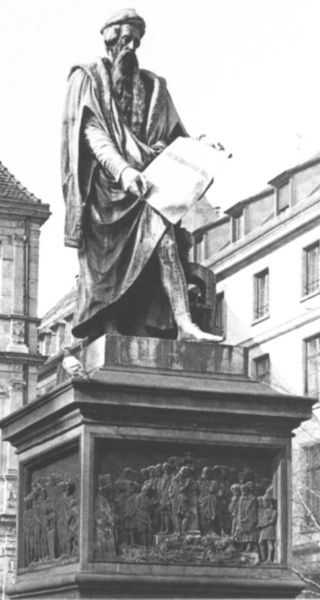
Titel: Gutenberg
Künstler: Pierre-Jean David d’Angers
Standort: Straßburg, Place Gutenberg (EU - F)
Schlagwörter: hand, mann, umhang, stadt, hut, bart, sockel, stein, porträt, häuser, figur, gewand, mantel, standfigur, blatt, skulptur, statue, tafel, podest, foto, fotografie, buch, denkmal, schwarz-weiss, toga, monument, friese, gutenberg, 19*